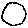
Label: circle